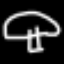
Label: mushroom